Field crop: maize
Growth stage: 2
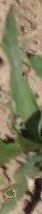
Species: maize